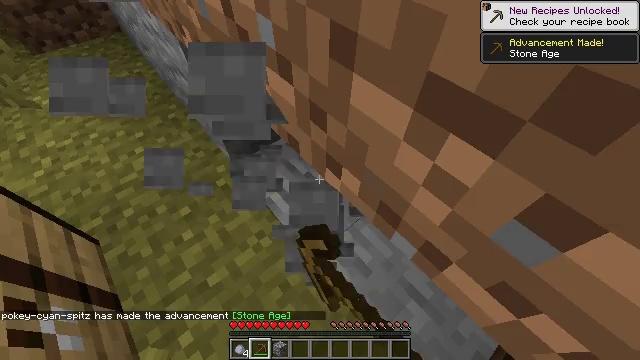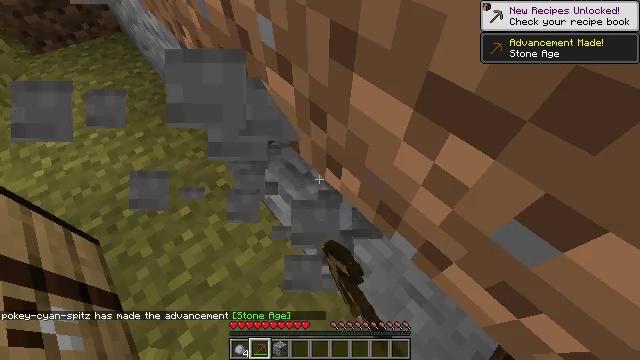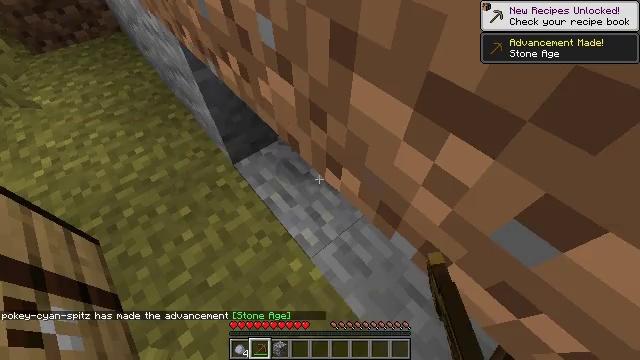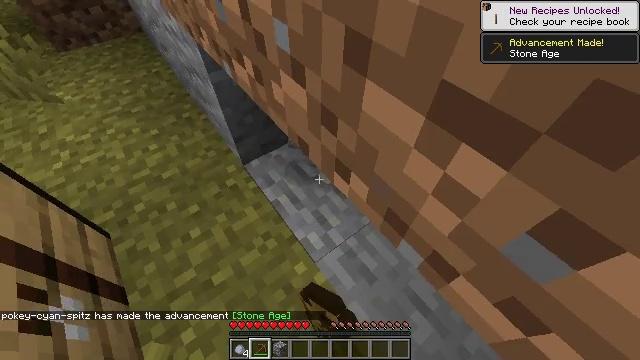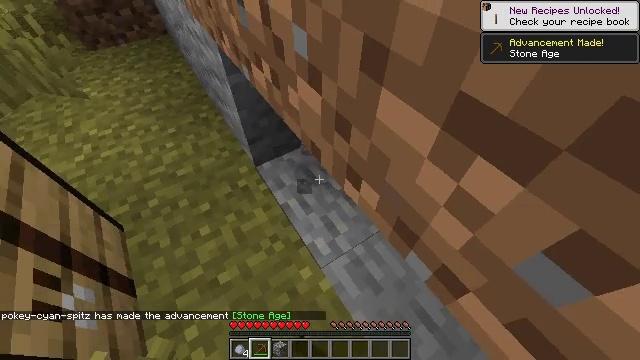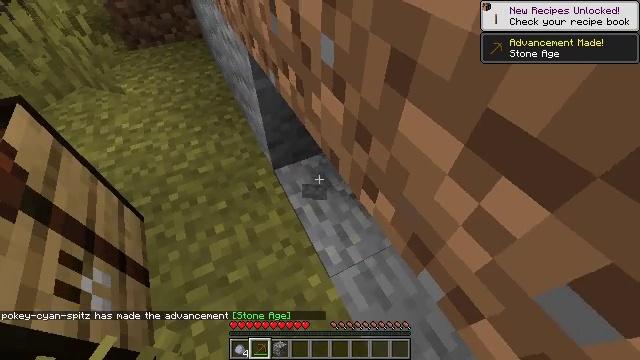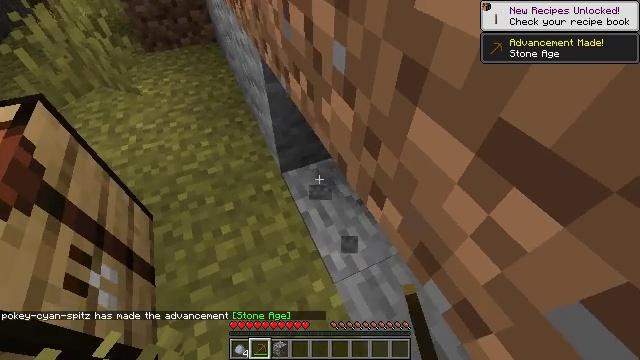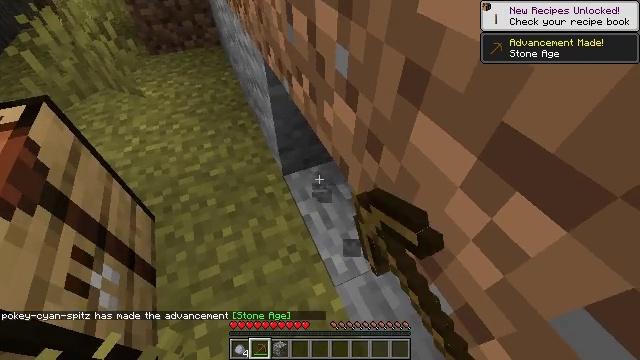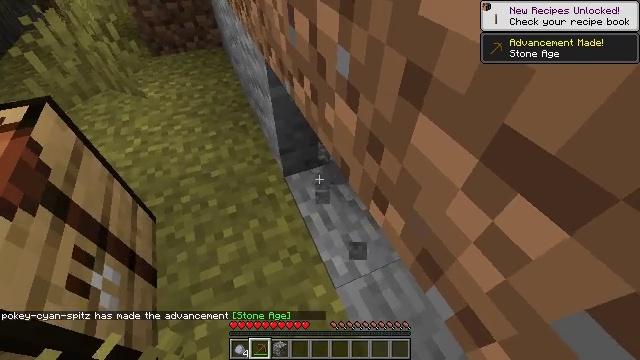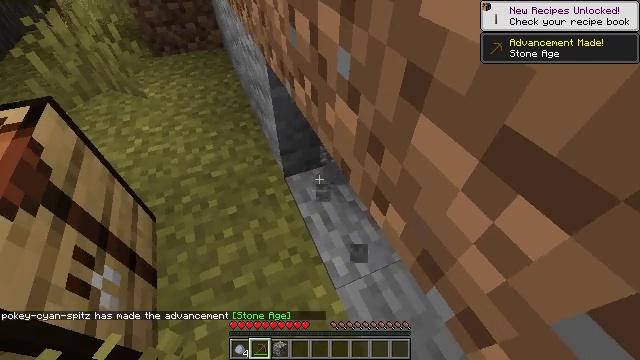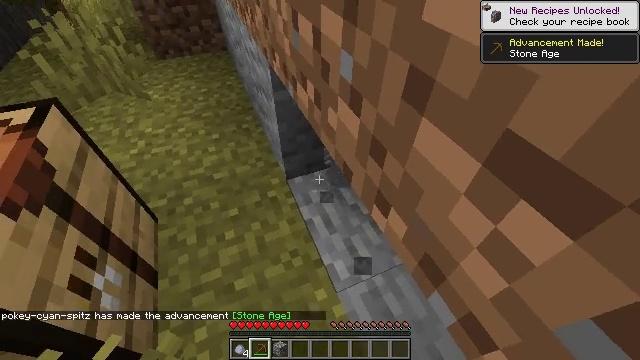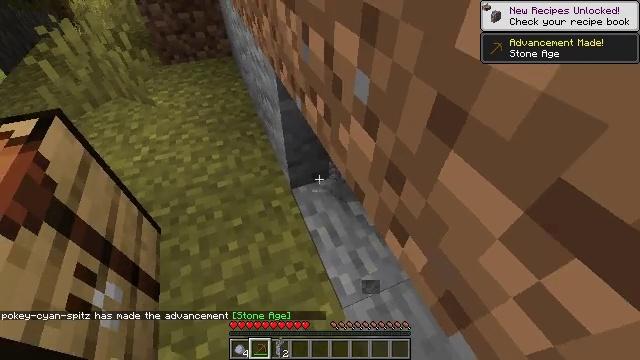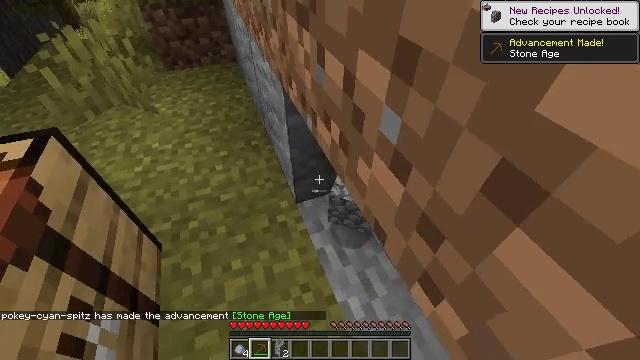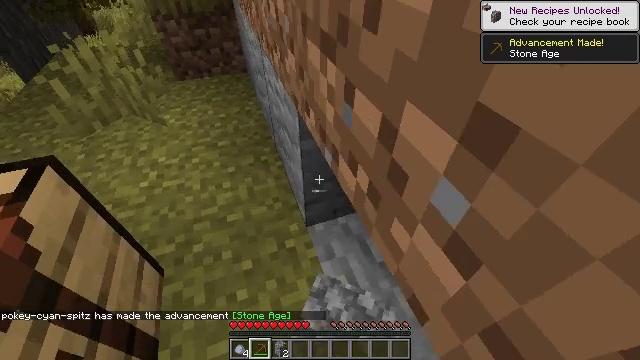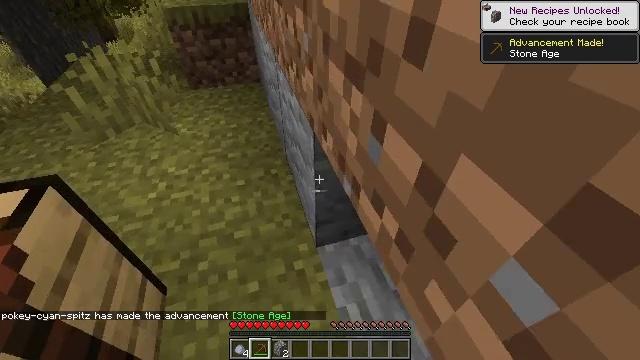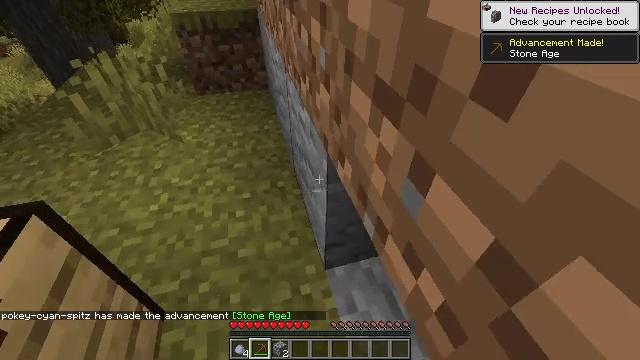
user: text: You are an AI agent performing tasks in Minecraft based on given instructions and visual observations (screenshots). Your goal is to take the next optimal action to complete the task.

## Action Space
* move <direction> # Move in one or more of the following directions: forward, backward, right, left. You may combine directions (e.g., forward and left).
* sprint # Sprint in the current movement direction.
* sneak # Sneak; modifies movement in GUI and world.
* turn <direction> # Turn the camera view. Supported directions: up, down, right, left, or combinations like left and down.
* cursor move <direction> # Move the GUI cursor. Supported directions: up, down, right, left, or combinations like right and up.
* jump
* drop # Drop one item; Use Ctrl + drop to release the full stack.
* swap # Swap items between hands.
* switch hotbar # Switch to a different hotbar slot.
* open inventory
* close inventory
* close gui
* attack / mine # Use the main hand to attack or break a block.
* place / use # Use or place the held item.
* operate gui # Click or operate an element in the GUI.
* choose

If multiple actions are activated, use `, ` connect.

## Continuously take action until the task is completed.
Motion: motion action
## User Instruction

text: Break the andesite to collect it.
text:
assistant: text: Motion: attack / mine
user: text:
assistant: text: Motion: attack / mine
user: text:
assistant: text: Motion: turn left, attack / mine
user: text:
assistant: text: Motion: turn left and up, attack / mine
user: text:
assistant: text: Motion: turn left and up, attack / mine
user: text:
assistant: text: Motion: turn left and up, attack / mine
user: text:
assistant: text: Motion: no_op
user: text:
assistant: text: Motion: no_op
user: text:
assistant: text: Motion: no_op
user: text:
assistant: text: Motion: no_op
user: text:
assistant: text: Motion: move forward
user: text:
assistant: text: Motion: move forward
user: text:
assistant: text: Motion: move forward, turn left and up
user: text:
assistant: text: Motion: move forward, turn left and up
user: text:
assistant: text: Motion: move forward, turn left
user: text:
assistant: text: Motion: no_op
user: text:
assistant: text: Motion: turn left
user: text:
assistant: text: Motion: no_op
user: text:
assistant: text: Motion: no_op
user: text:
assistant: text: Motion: no_op
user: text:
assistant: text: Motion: turn right
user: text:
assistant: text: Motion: turn right and down
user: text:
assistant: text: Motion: turn right and down
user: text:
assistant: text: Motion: no_op
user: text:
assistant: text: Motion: no_op
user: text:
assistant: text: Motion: no_op
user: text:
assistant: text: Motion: no_op
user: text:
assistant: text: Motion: attack / mine
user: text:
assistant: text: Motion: attack / mine
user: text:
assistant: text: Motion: attack / mine